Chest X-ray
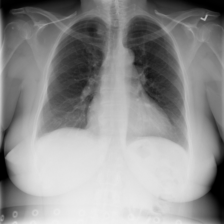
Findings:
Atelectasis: negative
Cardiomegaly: positive
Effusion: negative
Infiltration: negative
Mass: negative
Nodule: negative
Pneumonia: negative
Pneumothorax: negative
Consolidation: negative
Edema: negative
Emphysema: negative
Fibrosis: negative
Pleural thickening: negative
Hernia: negative